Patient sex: M
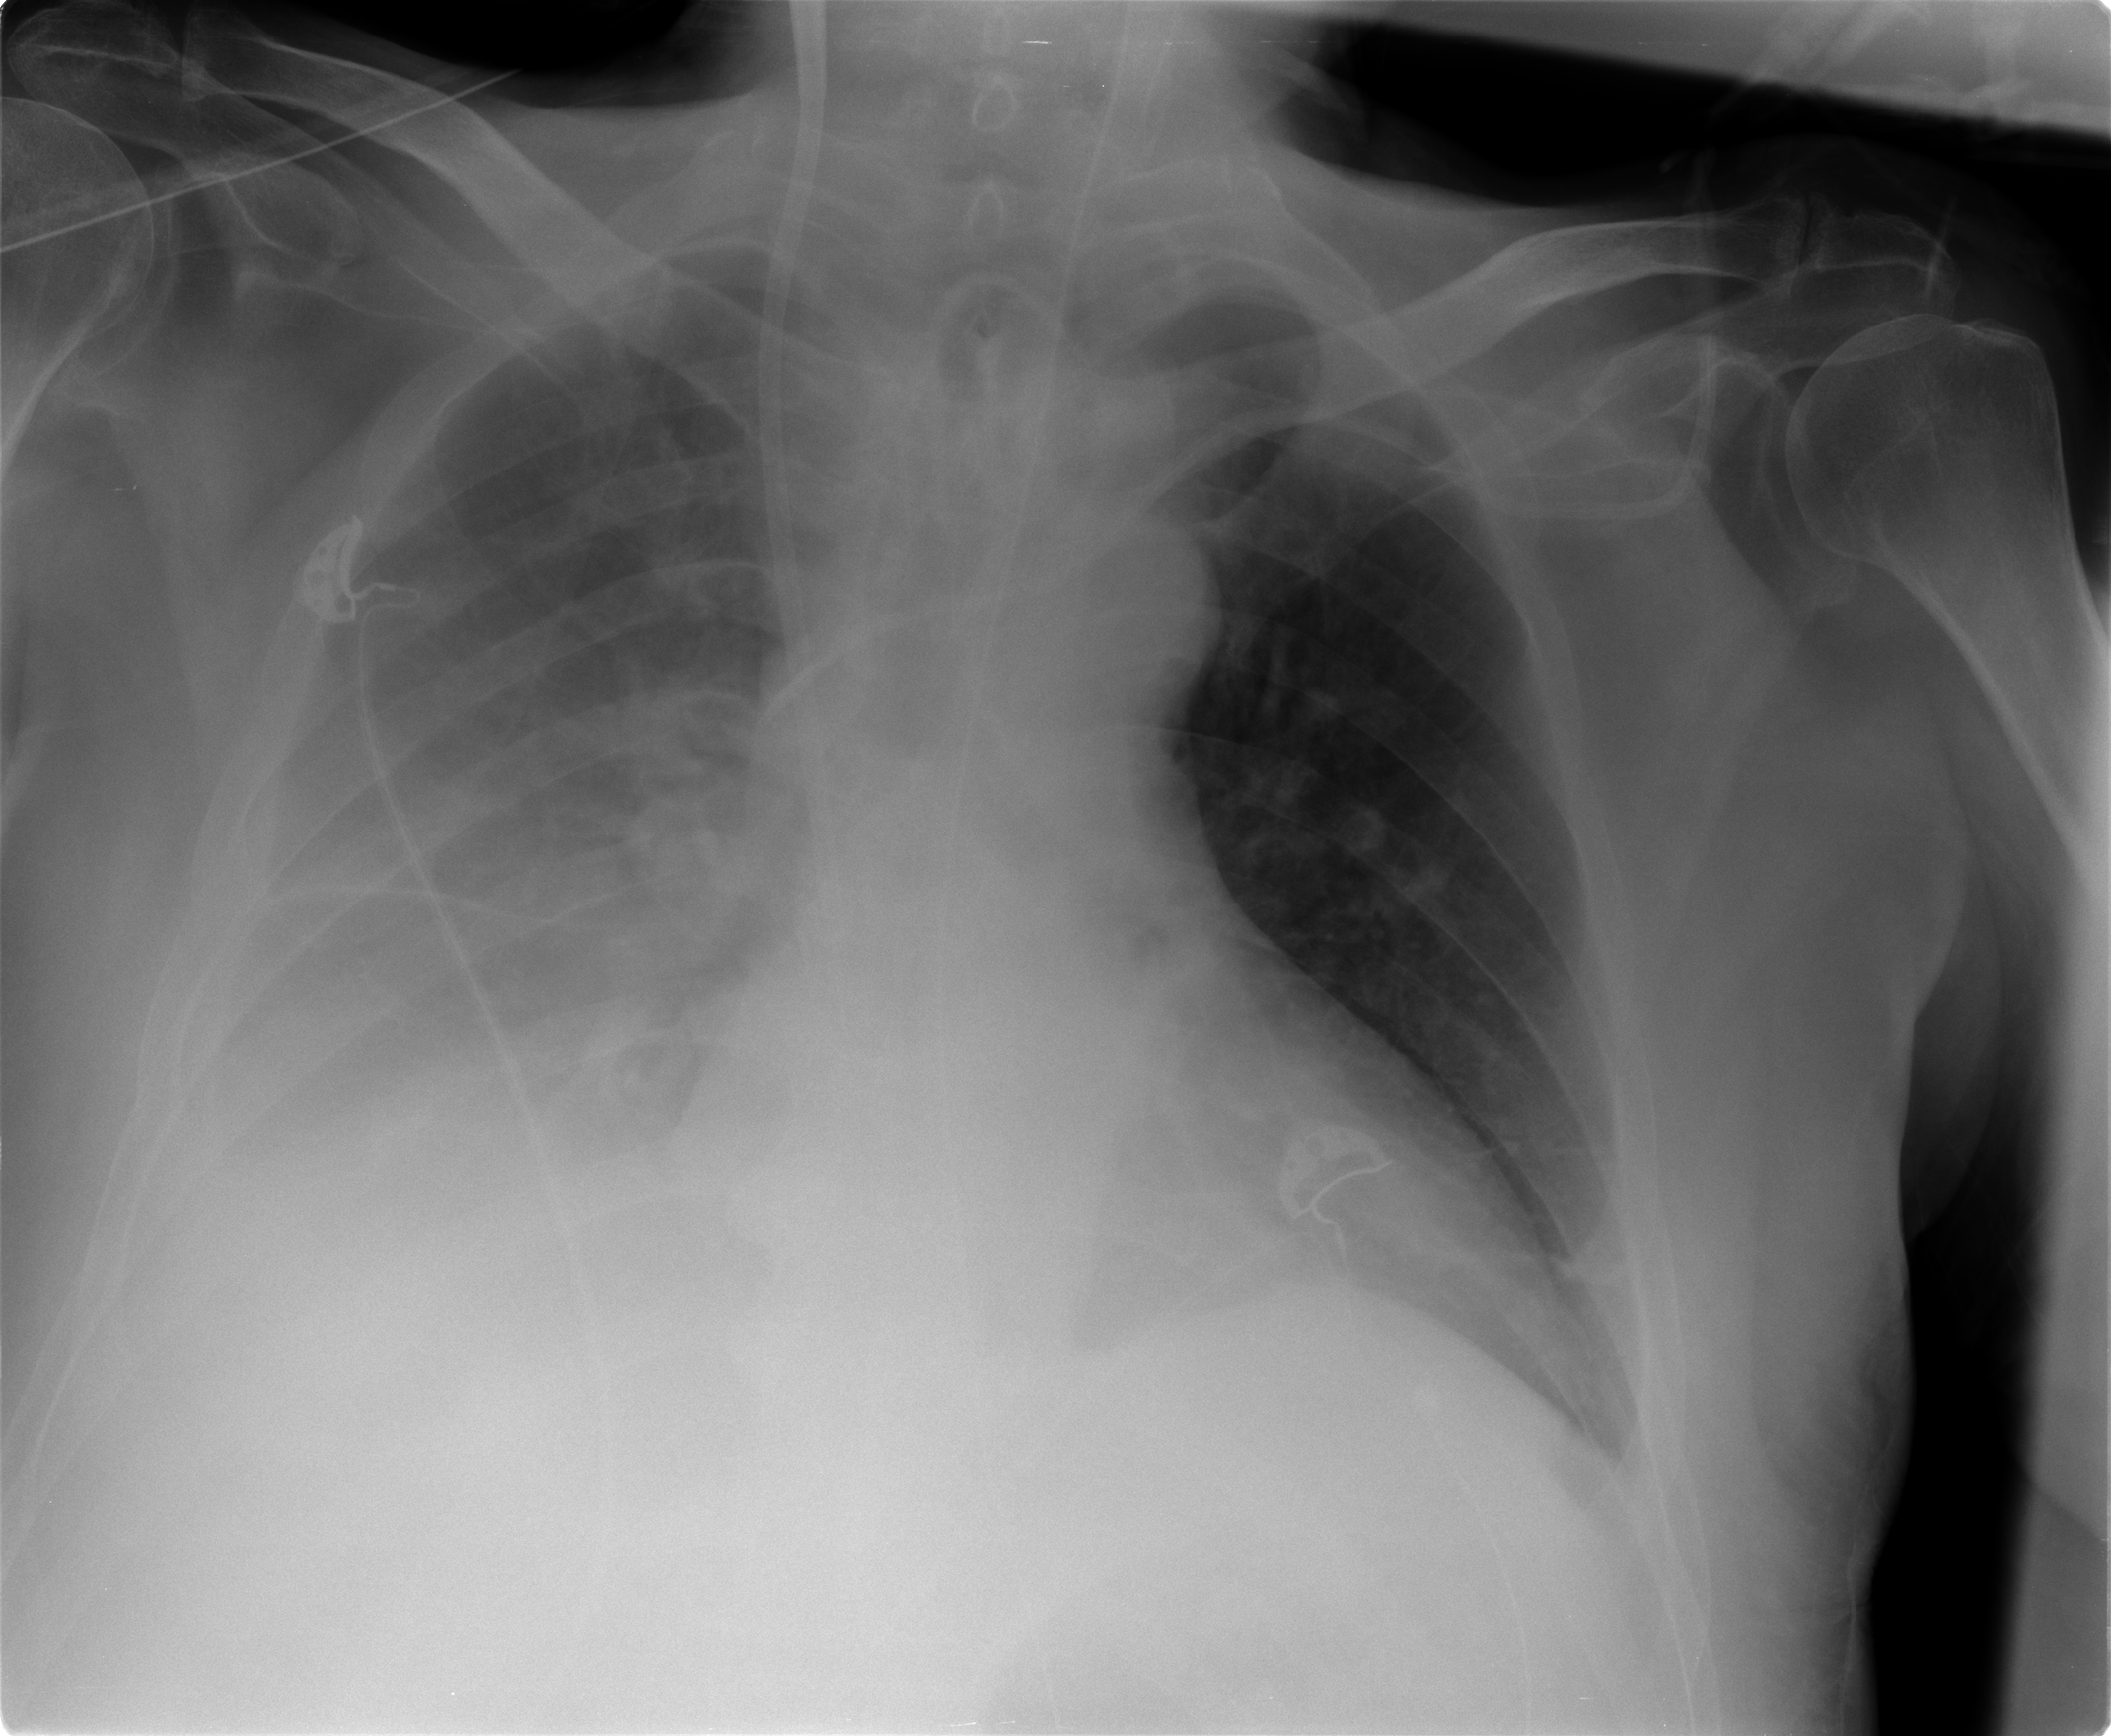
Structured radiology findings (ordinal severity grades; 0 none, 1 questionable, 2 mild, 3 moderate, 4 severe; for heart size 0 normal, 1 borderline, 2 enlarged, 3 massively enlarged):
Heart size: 1
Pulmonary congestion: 2
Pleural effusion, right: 3
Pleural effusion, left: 1
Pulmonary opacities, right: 2
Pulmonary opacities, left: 0
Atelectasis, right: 3
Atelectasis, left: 2